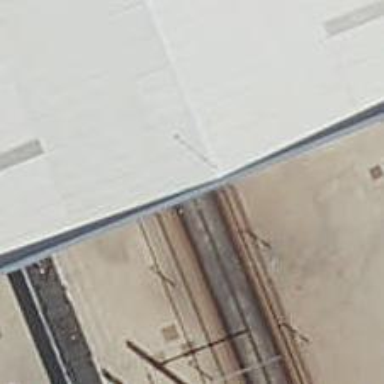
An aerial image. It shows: Yard with electrified contact line.